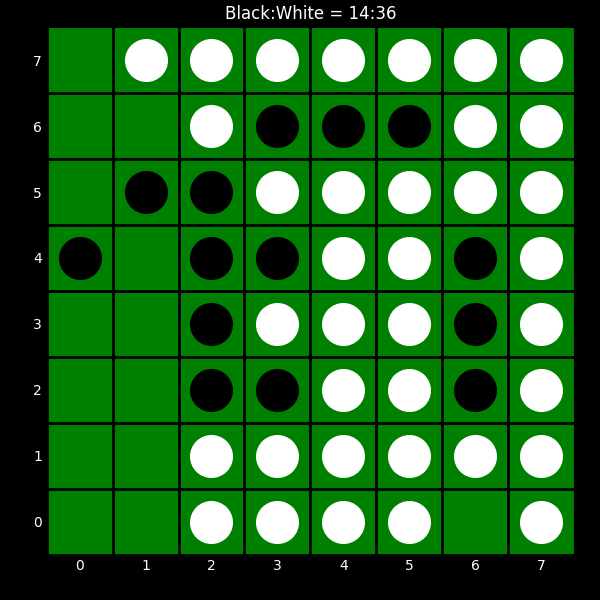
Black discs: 14
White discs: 36